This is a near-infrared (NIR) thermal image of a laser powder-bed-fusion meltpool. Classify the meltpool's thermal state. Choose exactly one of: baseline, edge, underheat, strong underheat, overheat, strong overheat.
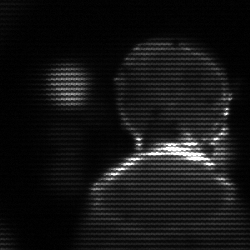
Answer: edge